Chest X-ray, PA view. Patient: 85 years old, sex F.
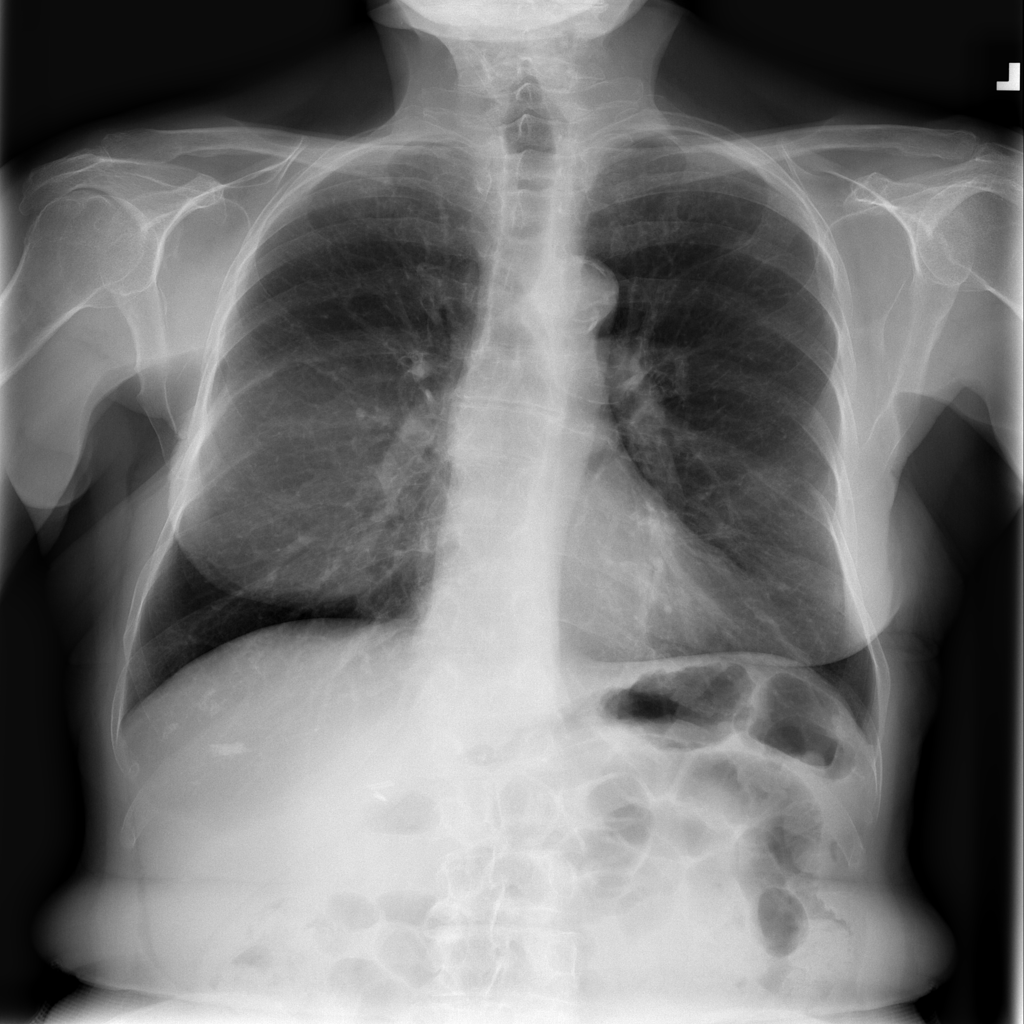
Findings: No Finding